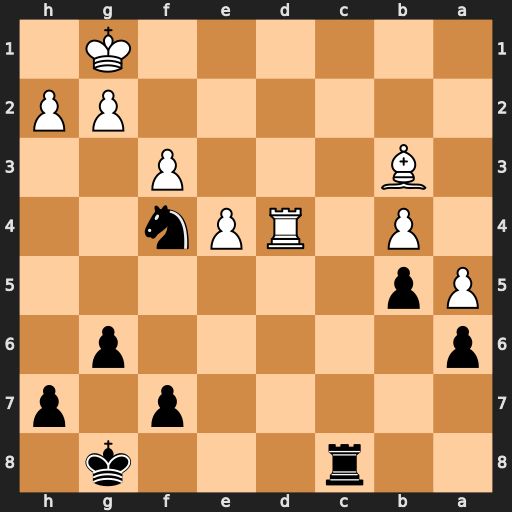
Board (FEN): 2r3k1/5p1p/p5p1/Pp6/1P1RPn2/1B3P2/6PP/6K1
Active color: b
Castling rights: -
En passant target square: -
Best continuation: Ne2+ Kf2 Nxd4